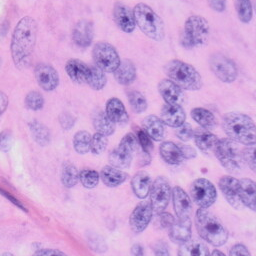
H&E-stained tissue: Skin